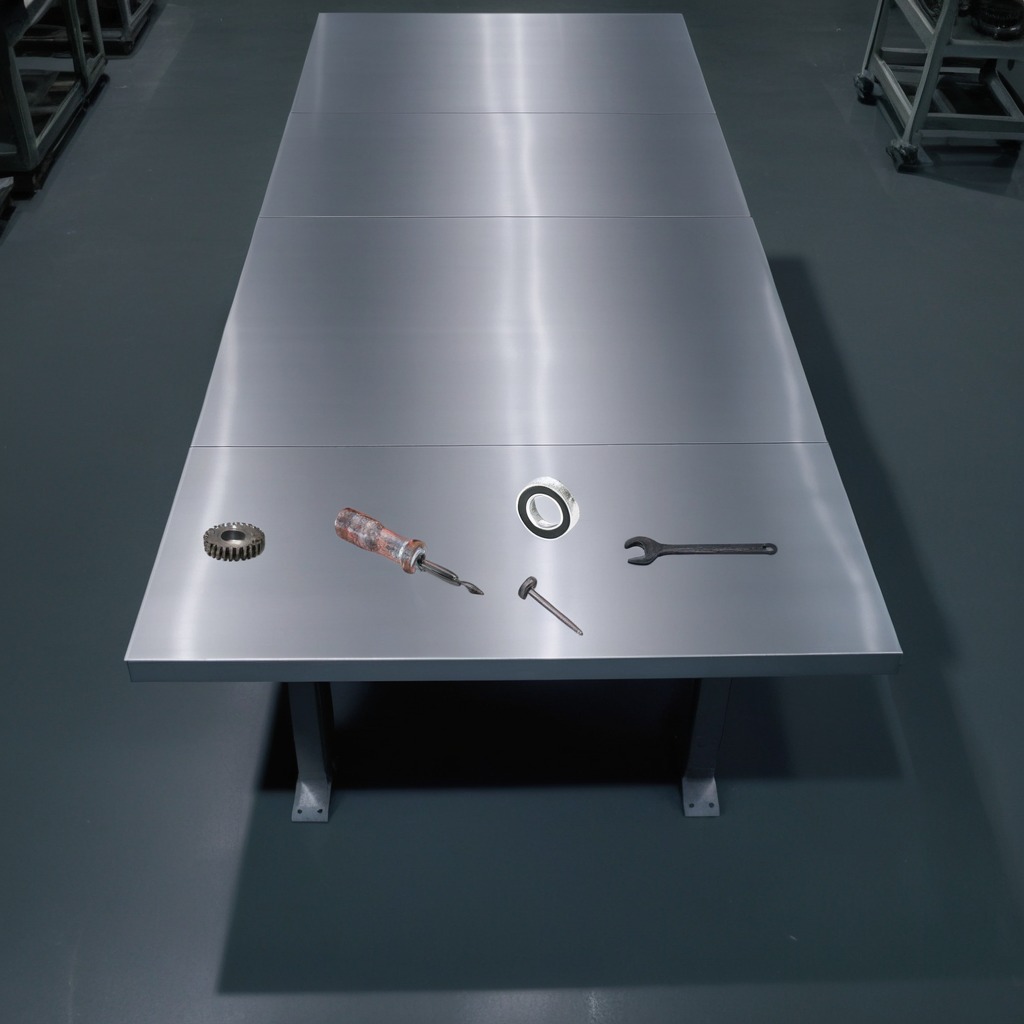
A metal ball bearing, a steel gear with teeth, an iron nail, a screwdriver, and a wrench are lying on the tabletop.